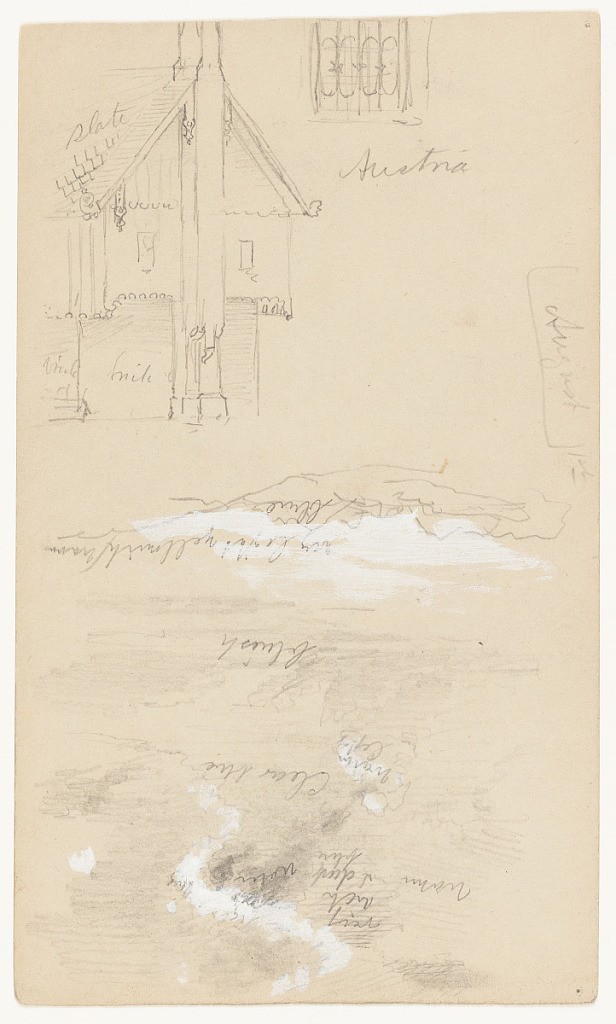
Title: Cloudy Sky and Chalet, Austria
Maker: Frederic Edwin Church, American, 1826–1900
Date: August 1, 1868
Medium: Graphite and white gouache on tan laid paper; verso: graphite and white gouache
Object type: Drawing
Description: Landscape and architecture sketch showing stacked views of a cloud-filled sky over a mountainous landscape, above, and below and oppositely oriented, an ornate, three-storied alpine chalet in Austria. The house is made of brick, wood, and slate and a detail of a window is included beside it.

Verso: Architectural sketches showing partial and complete views of houses in Austria or Germany near the Bavarian Alps. At center, a large, multi-storied home with two chimneys is prominently featured. Sketches above and at right are oriented to the right and show partial views of three houses, one that has exterior walls of shingled stone. At lower right, two church steeples with onion-shaped crowns are also included.